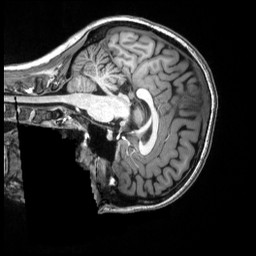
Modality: T1w
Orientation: sagittal
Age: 29
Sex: female
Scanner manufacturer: siemens
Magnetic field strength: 3 T
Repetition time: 2.53 s
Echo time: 0.0033 s